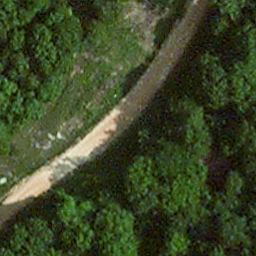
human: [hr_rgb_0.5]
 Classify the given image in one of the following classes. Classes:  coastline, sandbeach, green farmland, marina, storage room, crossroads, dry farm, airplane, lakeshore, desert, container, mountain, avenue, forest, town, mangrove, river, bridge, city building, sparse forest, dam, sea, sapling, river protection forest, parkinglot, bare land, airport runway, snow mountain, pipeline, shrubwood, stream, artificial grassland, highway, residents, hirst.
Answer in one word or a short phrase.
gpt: avenue